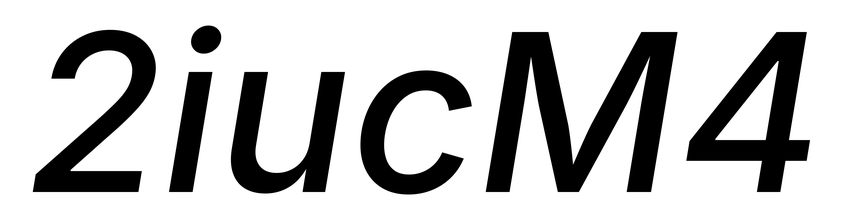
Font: Inter-Italic_Medium_Italic